Field crop: maize
Growth stage: 2
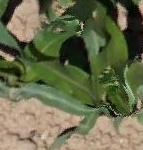
Species: maize